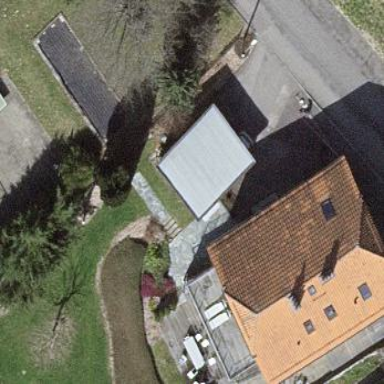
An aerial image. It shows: Garage building.